This is a demodulated (Hilbert-envelope) spectrum computed from a bearing vibration snapshot; the dashed markers indicate where each bearing fault type would appear (BPFO, BPFI, BSF, FTF). Based on the visible evidence, which condition applies: normal, inner_race, outer_race, ball?
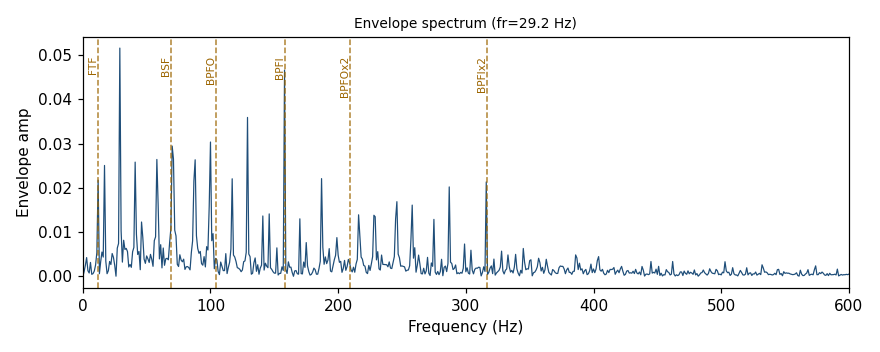
Answer: inner_race